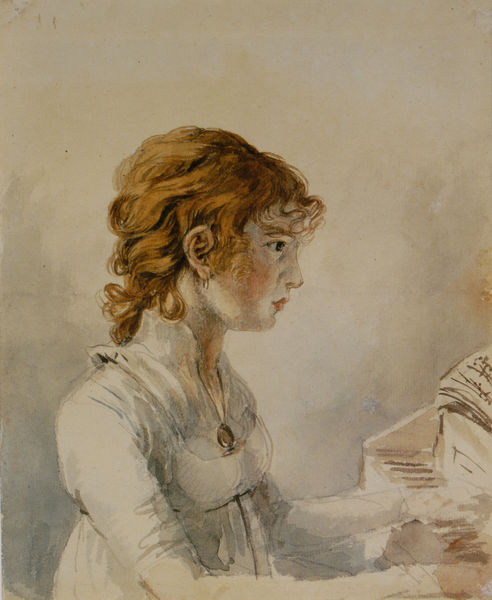
Titel: Mädchen am Klavier
Künstler: Johann Georg von Dillis
Standort: München
Institution: Privatbesitz
Schlagwörter: flügel, gemälde, kopf, schatten, weiß, aquarell, gelb, mädchen, ocker, sitzen, braun, frau, frisur, grau, haar, hell, hintergrund, kleid, licht, mund, nase, ohr, ohrring, orange, profil, schmuck, skizze, zeichnung, blick, gürtel, rot, malerei, blond, jung, wand, arm, arme, augen, blass, falten, gesicht, kragen, lang, mensch, ärmel, bildnis, hals, hände, instrument, portrait, porträt, auge, gold, haare, sitzend, kind, musik, augenbrauen, brosche, kinn, lippen, locke, locken, rouge, taille, brüste, wangen, noten, üben, kette, modern, romantik, jugendstil, spielen, zopf, klavier, lesen, musizieren, notenblatt, notenblätter, pianistin, piano, spielerin, konzentriert, sticken, edel, dreiviertelprofil, oberkörper, striche, konzentration, rothaarig, spiel, laviert, buch, medaillon, nach 1900, kupfer, seite, zeitung, tasten, spielend, biedermeier, rote haare, anhänger, seitenprofil, amulett, brief, schreiben, moderner, lernen, röte, musikerin, rote, gouache, mischtechnik, rote backen, klavierspielerin, notenbuch, klavierspiel, tastatur, cembalo, schülerin, gelockt, sommersprossen, cemballo, spinett, brüsste, hobby, profl, musikbuch, klaiver, konzentrieren, chembalon, andaechtig, verstillt, klaviespielen, musikheft